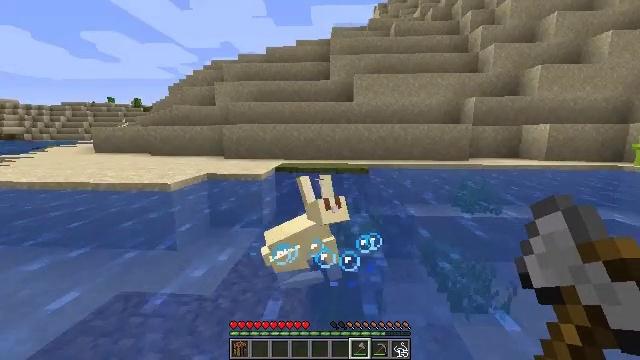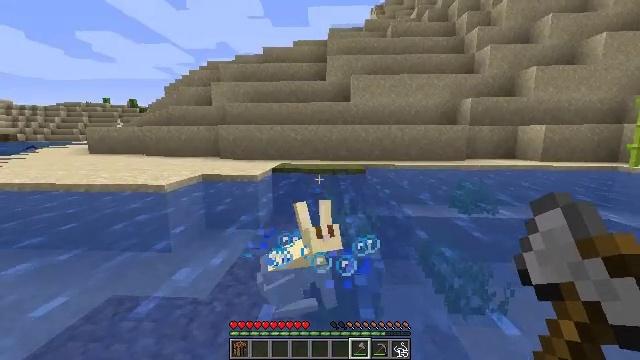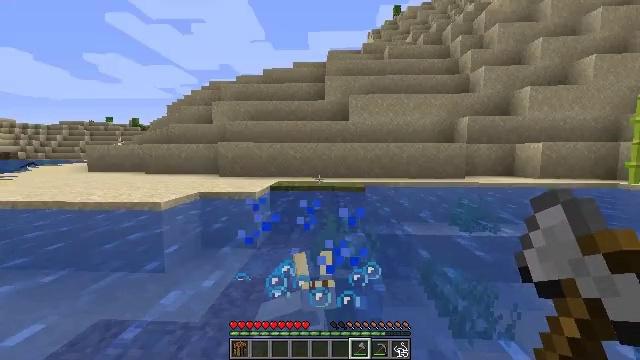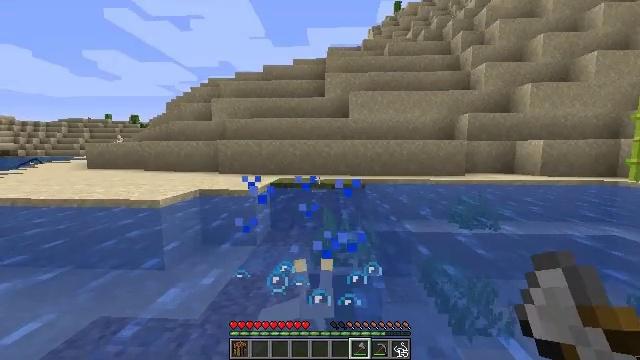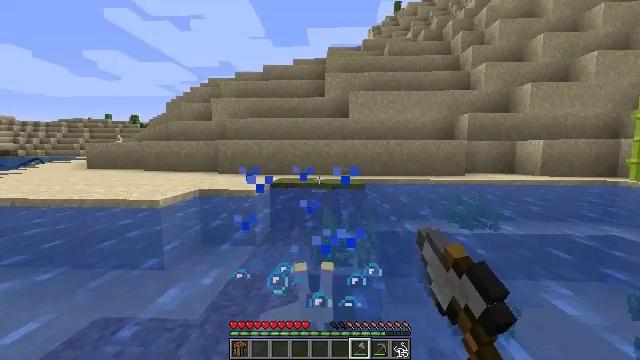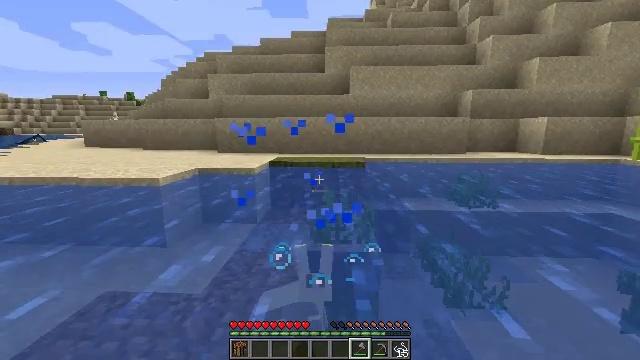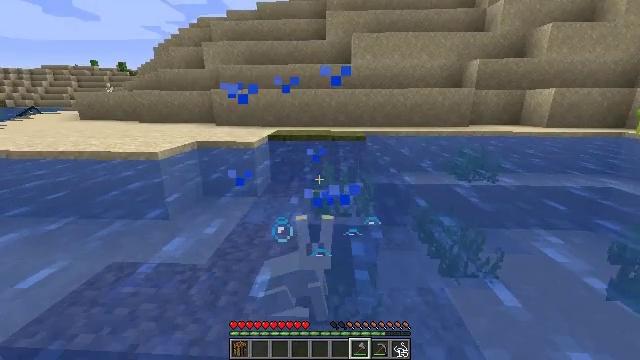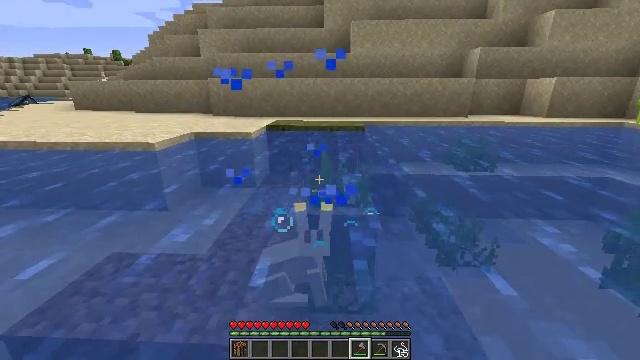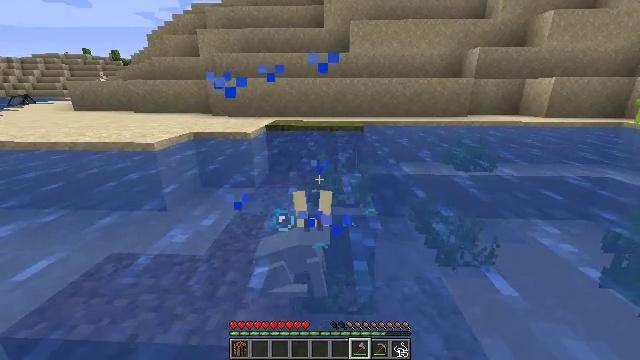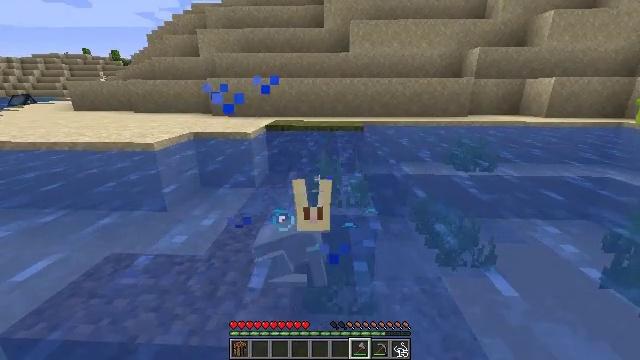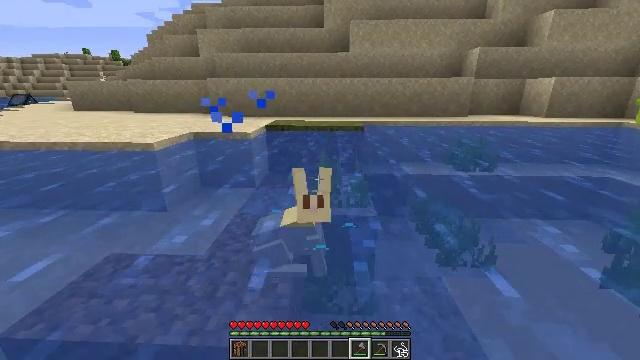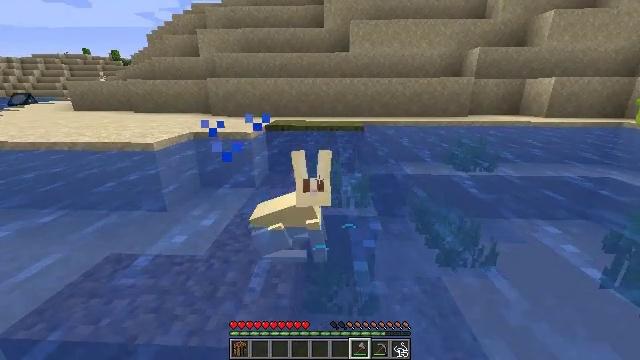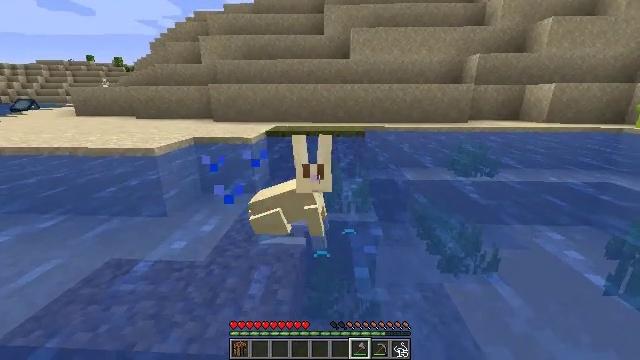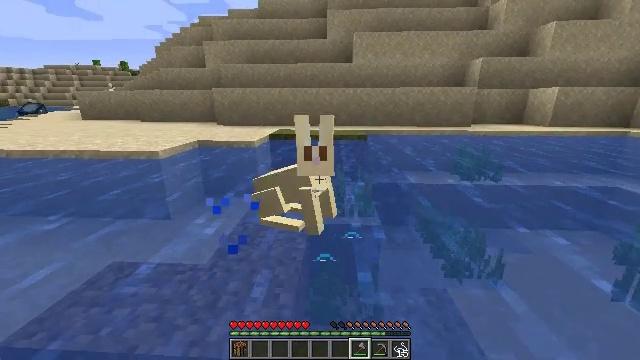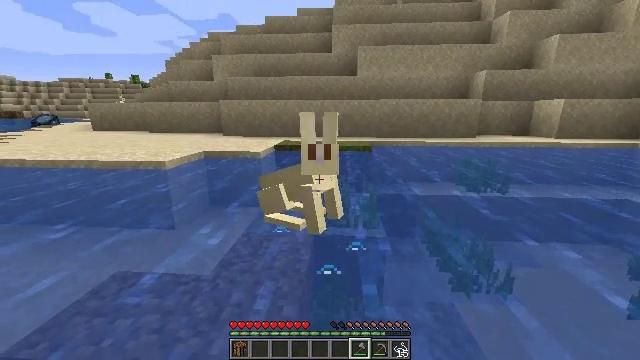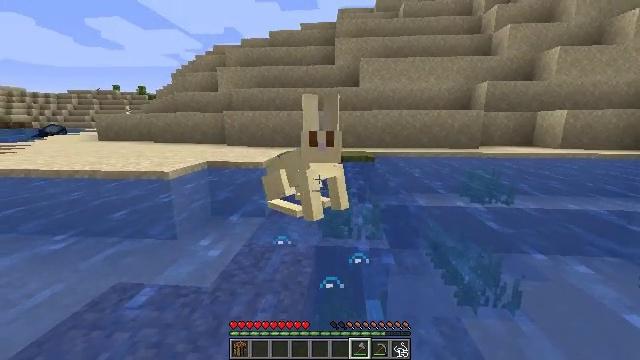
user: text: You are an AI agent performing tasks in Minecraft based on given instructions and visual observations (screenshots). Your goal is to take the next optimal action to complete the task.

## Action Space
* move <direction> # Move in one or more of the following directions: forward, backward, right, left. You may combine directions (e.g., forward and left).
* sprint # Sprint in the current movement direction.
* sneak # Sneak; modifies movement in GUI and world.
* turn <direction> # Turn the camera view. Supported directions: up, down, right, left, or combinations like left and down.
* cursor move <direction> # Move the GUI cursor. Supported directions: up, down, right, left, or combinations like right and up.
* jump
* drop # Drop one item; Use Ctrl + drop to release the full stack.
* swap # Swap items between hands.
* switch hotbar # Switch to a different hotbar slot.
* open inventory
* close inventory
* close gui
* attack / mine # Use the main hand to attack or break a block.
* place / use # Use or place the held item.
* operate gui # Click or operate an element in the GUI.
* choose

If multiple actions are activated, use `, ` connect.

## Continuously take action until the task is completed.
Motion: motion action
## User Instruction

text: Hunt a rabbit.
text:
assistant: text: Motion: no_op
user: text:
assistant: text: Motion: turn up
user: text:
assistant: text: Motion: attack / mine
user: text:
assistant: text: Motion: attack / mine
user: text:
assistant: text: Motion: turn down, attack / mine
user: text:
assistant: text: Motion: turn down
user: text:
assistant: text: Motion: turn down
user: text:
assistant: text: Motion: no_op
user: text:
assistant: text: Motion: no_op
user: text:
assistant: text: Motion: no_op
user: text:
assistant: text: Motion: no_op
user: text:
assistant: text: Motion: turn up
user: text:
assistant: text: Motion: no_op
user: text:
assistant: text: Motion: turn left and up
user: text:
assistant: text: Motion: move forward, turn up
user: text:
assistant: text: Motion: move forward
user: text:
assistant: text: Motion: move forward
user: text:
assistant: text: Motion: move forward
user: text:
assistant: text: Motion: move forward
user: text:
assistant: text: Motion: move forward
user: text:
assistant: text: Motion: move forward
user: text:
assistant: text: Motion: move forward, turn down
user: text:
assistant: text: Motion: turn down
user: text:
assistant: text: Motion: turn down
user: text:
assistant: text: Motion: no_op
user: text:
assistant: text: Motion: turn down
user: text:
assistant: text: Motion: turn down
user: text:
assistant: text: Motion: no_op
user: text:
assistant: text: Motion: turn down
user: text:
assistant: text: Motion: no_op